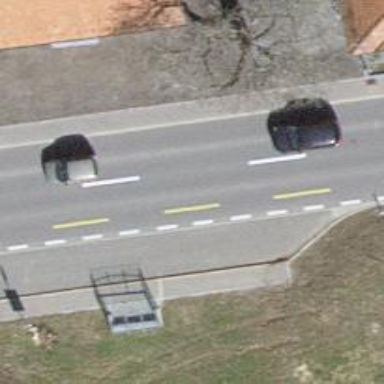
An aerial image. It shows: Public transport stop position.